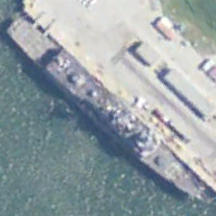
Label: cruiser